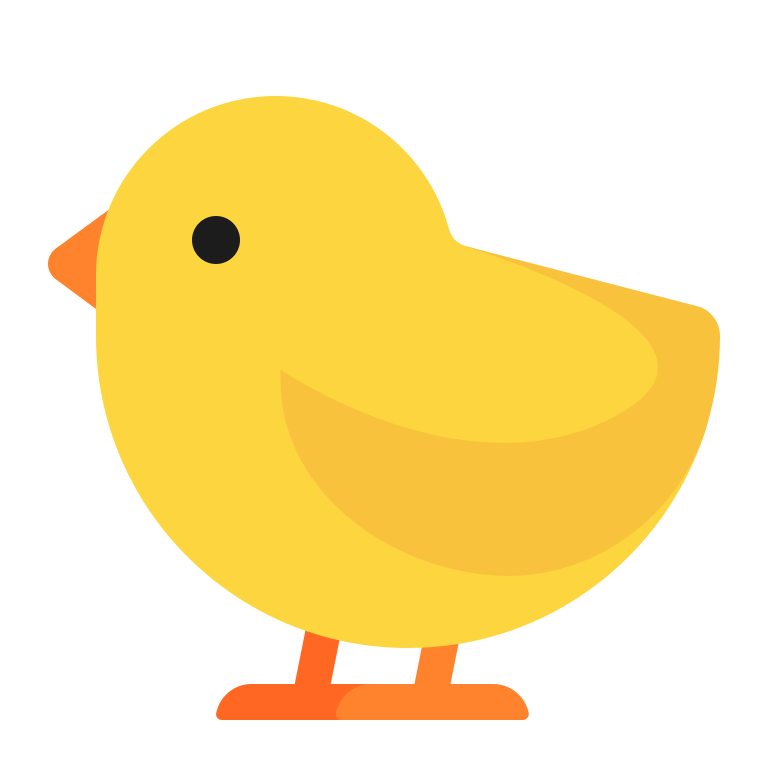
baby chick flat